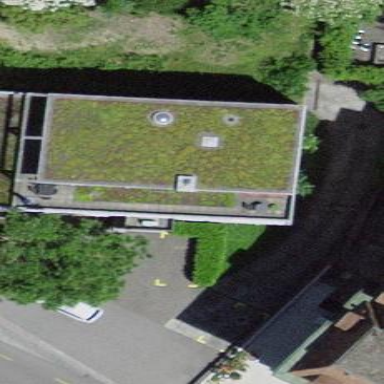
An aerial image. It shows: Flat-roofed building.